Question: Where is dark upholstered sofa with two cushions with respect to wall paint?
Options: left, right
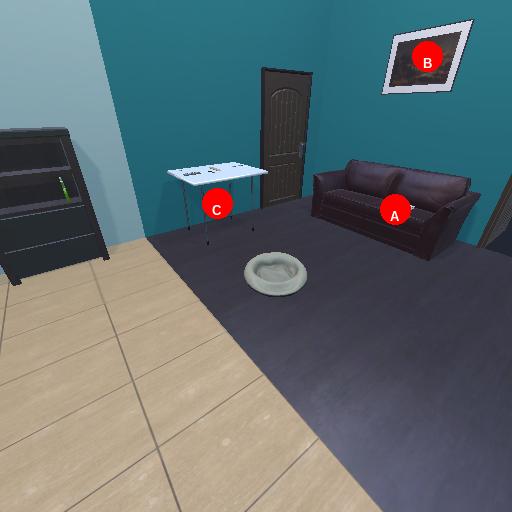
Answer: left